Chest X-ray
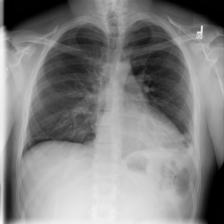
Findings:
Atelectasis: positive
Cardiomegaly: negative
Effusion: positive
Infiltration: negative
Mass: negative
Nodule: negative
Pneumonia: negative
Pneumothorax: positive
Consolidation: negative
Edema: negative
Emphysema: negative
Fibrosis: negative
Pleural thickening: negative
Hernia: negative